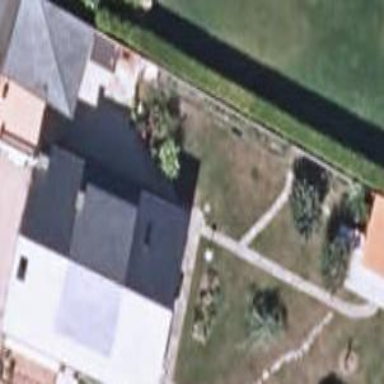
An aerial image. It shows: Simple and straightforward house.